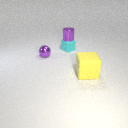
small cyan rubber cube behind small purple metal sphere